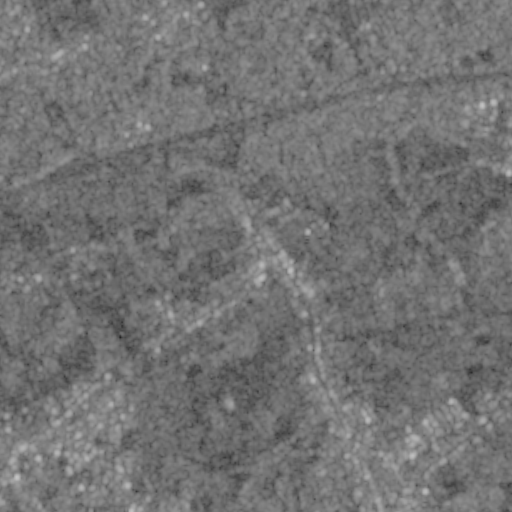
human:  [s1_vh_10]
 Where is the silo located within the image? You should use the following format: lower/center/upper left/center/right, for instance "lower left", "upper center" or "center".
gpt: The silo is located in the lower center of the image.
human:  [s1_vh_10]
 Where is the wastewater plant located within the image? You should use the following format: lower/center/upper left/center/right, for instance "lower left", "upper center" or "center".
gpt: The wastewater plant is located in the upper right of the image.
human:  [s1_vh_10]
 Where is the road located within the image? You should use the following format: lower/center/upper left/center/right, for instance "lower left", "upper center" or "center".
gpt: There is no road in the image.

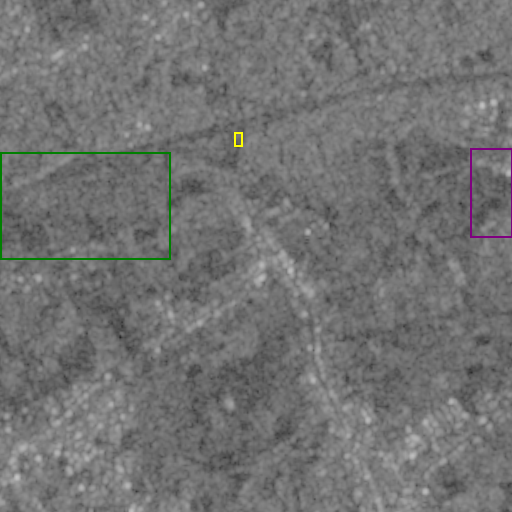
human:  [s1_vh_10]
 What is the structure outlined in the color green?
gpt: The structure outlined in green is a crop field.
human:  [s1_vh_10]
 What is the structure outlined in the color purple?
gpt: The structure outlined in purple is a park.
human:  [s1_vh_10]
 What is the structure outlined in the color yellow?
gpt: The structure outlined in yellow is a parking lot.
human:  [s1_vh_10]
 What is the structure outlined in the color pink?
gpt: There is no pink outline.